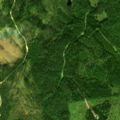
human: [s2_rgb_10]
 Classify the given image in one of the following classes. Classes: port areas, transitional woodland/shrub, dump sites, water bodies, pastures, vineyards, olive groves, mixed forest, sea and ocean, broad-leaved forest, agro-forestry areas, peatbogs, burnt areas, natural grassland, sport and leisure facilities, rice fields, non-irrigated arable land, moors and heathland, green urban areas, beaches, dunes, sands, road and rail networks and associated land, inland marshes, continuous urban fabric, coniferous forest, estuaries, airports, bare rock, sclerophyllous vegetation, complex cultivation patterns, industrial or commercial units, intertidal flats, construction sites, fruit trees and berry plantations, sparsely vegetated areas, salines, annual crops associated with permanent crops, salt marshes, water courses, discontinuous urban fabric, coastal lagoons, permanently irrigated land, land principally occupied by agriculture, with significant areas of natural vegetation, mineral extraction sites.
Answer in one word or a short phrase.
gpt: coniferous forest, mixed forest, transitional woodland/shrub, peatbogs